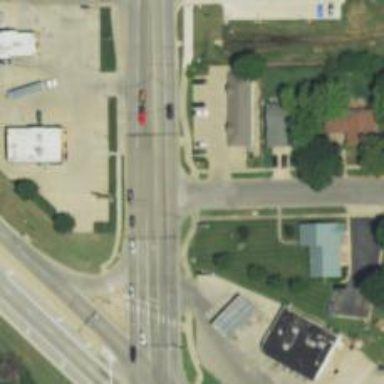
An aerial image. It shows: Unmarked road crossing.